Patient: sex F, age 31
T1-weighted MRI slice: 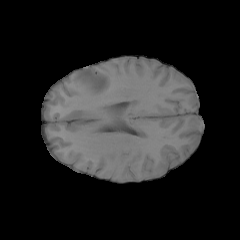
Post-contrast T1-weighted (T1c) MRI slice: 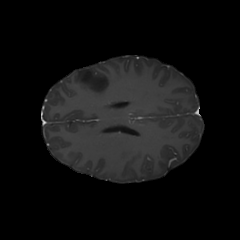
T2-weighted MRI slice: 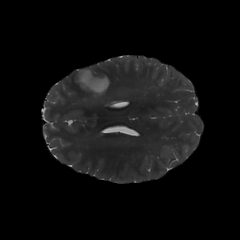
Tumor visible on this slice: yes
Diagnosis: Astrocytoma, IDH-mutant
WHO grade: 2